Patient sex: M
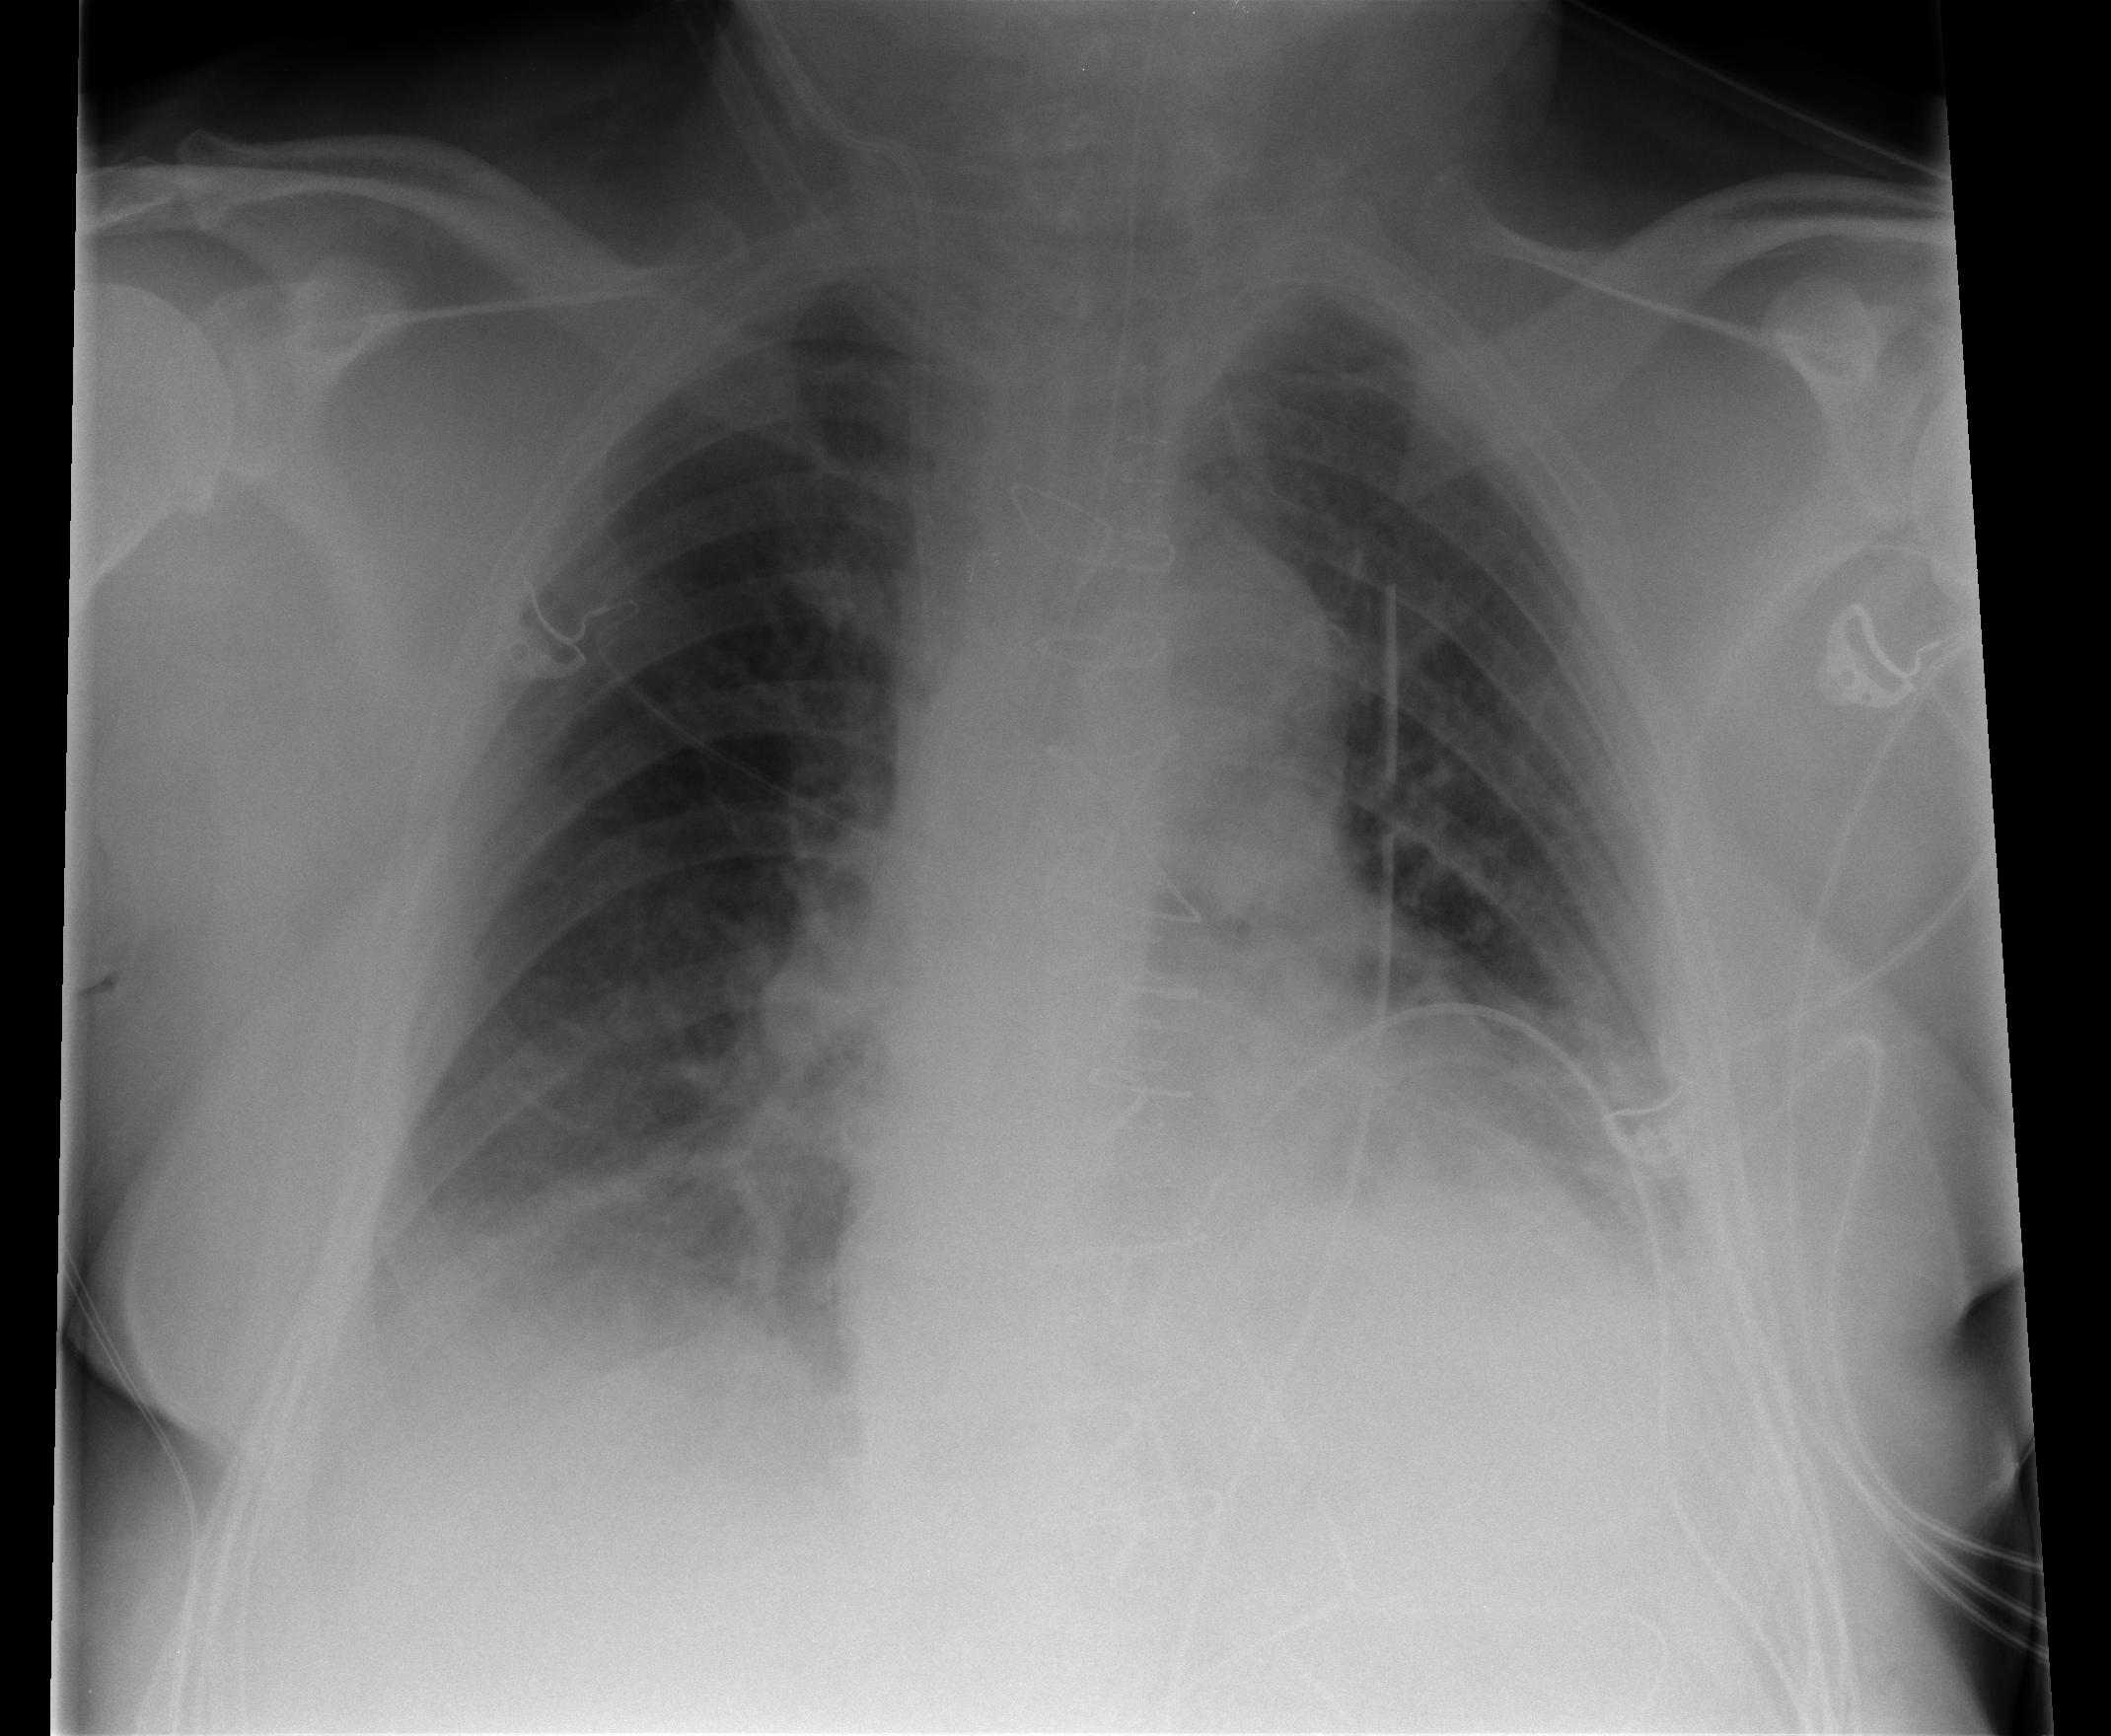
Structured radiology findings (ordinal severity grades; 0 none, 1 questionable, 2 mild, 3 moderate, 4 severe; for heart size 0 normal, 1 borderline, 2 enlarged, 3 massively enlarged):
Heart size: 2
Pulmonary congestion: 2
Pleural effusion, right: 2
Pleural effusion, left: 2
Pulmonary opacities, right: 0
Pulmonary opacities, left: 0
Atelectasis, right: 2
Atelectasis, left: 2